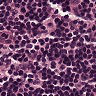
Metastatic tissue present: no